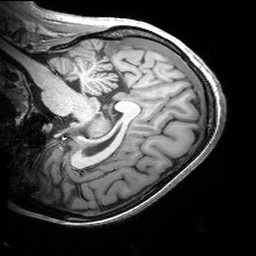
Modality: T1w
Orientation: sagittal
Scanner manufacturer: siemens
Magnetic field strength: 3 T
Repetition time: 2.53 s
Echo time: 0.00299 s